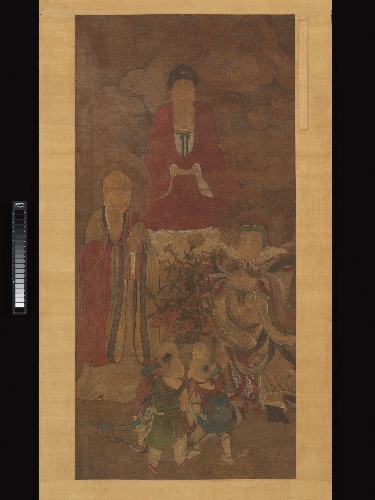
Title: 明   佚名   禮佛圖   軸|Shakyamuni with luohan, heavenly king, and boys
Artist: Unidentified artist
Date: early 17th century
Object type: Hanging scroll
Classification: Paintings
Medium: Hanging scroll; ink and color on silk
Culture: China
Period: Ming dynasty (1368–1644)
Dimensions: Image: 41 1/2 x 19 1/2 in. (105.4 x 49.5 cm)
Overall with mounting: 105 1/2 x 26 in. (268 x 66 cm)
Overall with knobs: 105 1/2 x 31 in. (268 x 78.7 cm)
Department: Asian Art
Credit line: John Stewart Kennedy Fund, 1913
Accession year: 1913
Repository: Metropolitan Museum of Art, New York, NY
Tags: Buddhism|Buddha|Children|Men